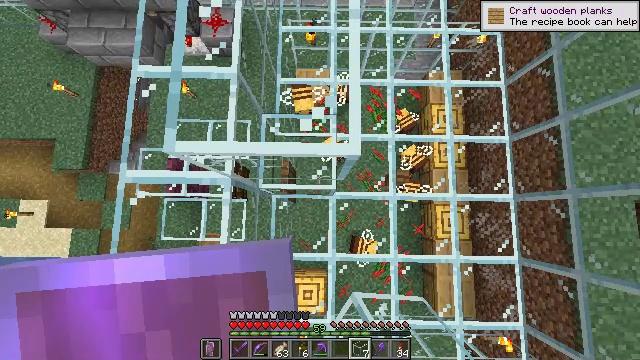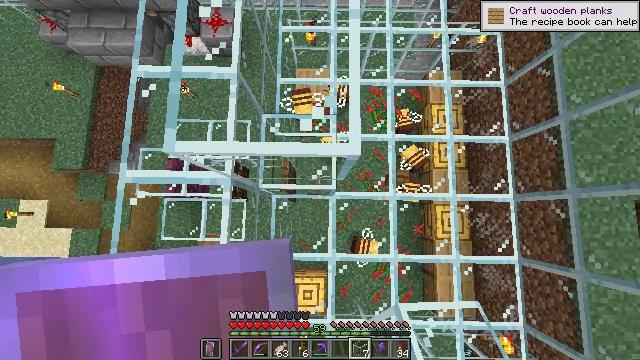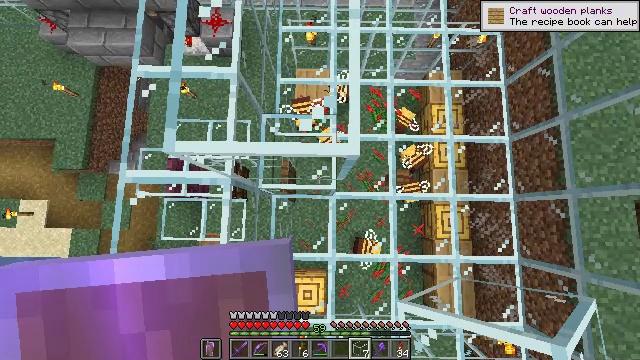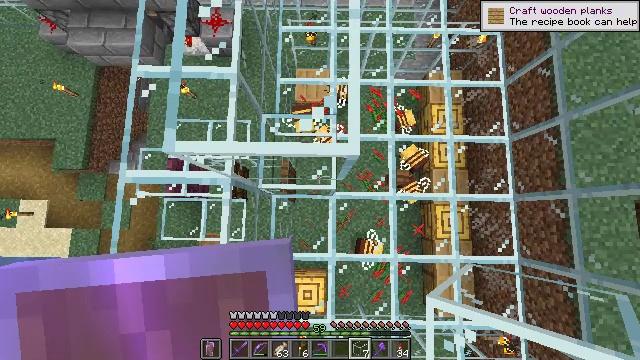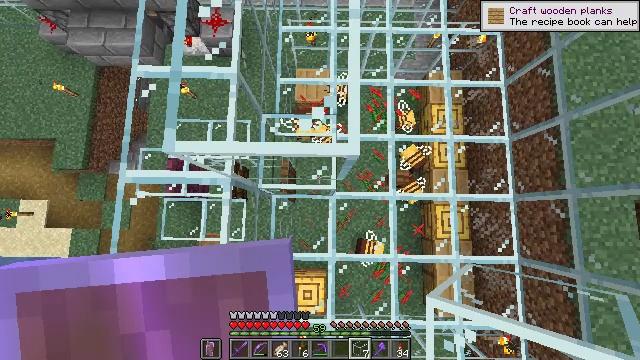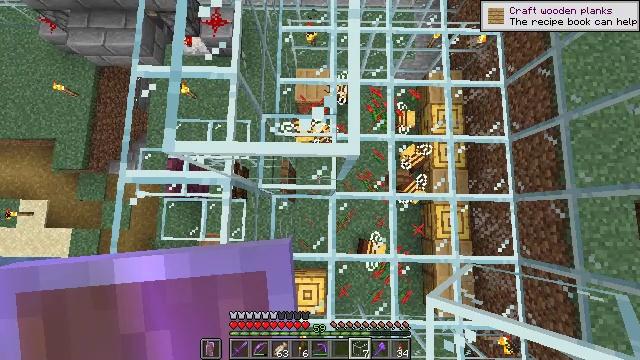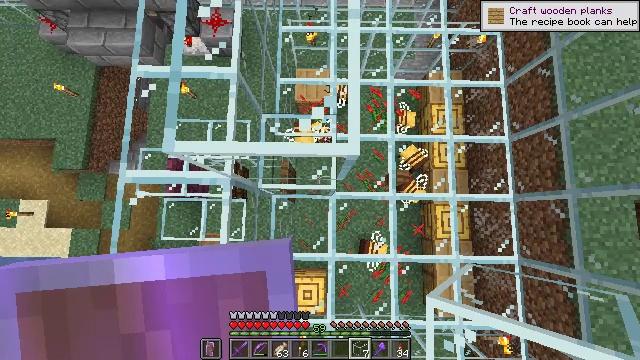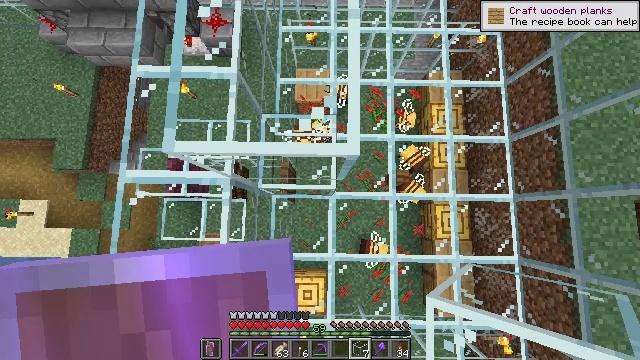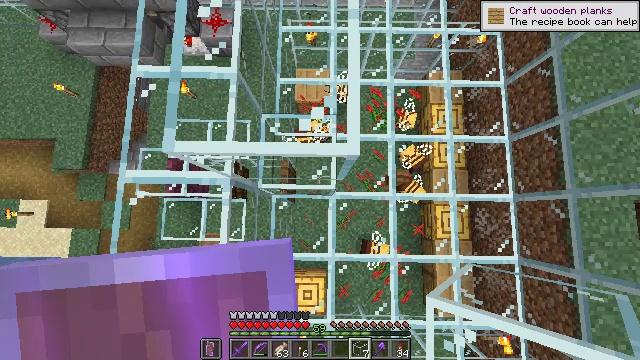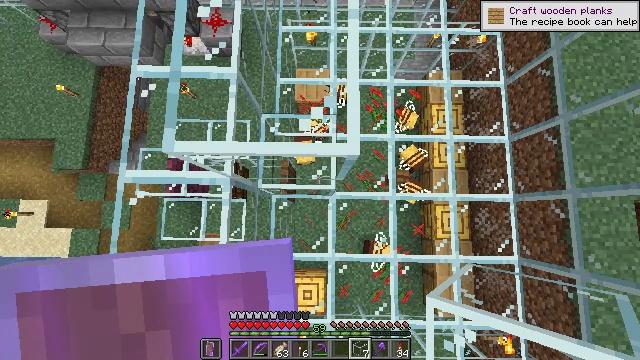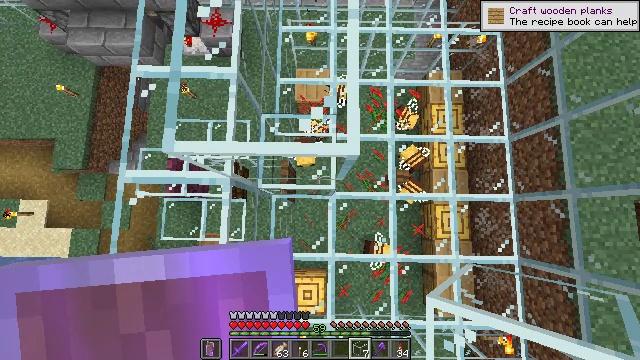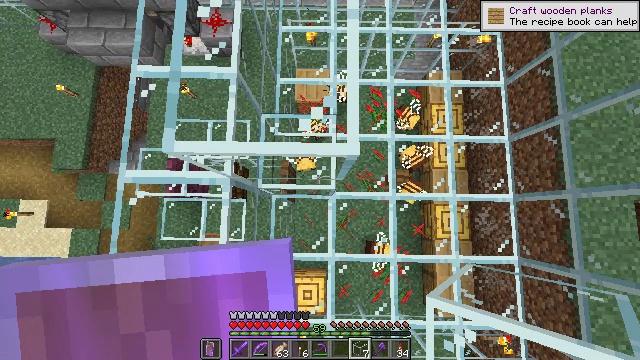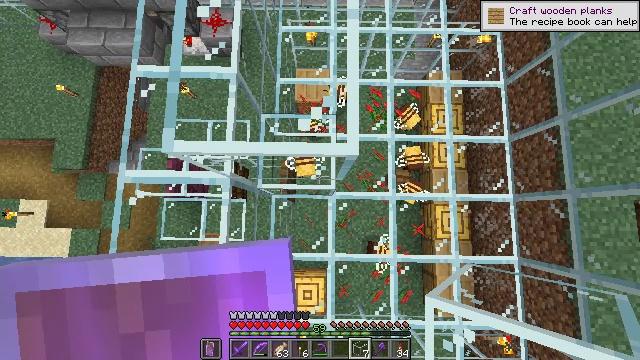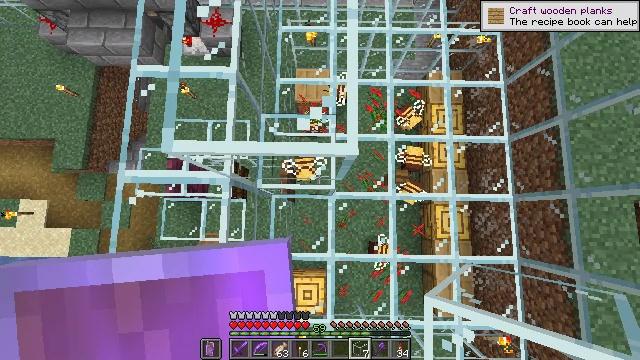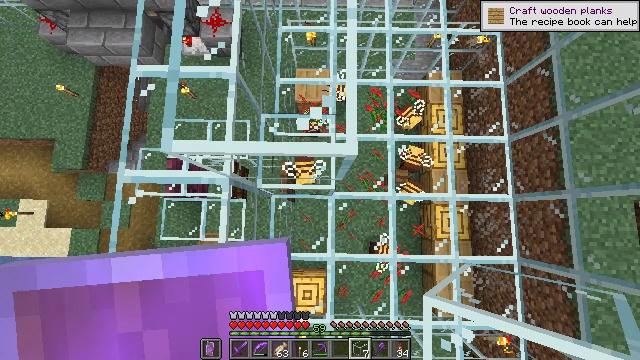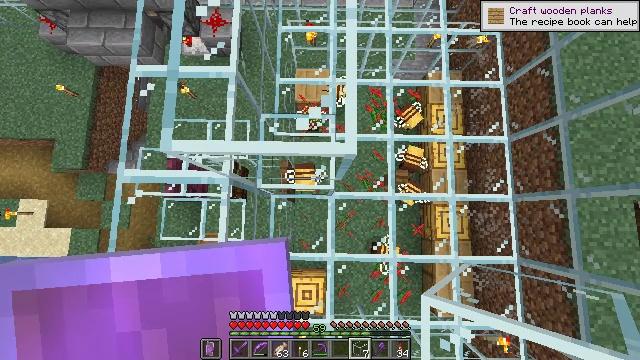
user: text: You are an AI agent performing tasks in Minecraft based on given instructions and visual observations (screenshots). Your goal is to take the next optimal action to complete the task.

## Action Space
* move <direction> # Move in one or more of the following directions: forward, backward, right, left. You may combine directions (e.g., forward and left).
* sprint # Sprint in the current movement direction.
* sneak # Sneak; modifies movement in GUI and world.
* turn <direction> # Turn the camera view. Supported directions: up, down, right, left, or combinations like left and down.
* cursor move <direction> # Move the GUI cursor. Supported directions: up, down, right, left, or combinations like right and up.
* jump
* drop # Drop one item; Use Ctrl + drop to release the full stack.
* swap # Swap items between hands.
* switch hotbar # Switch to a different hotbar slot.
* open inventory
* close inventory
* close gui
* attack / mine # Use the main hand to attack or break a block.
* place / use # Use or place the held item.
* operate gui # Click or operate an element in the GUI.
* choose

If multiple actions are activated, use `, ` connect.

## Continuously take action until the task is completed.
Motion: motion action
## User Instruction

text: Destroy the glass.
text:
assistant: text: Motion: move back, sneak
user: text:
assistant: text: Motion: move back, sneak
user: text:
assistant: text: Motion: move back, sneak
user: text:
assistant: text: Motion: move back, sneak
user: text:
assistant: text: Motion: move back, sneak
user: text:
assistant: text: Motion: move back, sneak
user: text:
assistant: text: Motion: move back, sneak
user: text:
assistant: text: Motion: move back, sneak
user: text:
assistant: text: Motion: move back, sneak
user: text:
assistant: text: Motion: move back, sneak
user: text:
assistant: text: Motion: move back, sneak
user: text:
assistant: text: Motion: sneak
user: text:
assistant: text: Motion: sneak
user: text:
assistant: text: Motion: sneak
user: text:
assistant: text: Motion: sneak
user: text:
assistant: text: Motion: sneak
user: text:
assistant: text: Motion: sneak
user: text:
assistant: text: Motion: sneak
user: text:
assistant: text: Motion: sneak
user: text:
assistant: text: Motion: sneak
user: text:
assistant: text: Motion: sneak
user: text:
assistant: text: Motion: sneak
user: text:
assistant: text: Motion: sneak
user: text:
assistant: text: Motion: sneak
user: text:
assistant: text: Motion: sneak
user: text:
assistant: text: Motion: sneak
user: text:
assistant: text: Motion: sneak
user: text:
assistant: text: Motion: sneak
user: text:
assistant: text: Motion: sneak
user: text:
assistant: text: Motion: sneak